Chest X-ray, PA view. Patient: 32 years old, sex F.
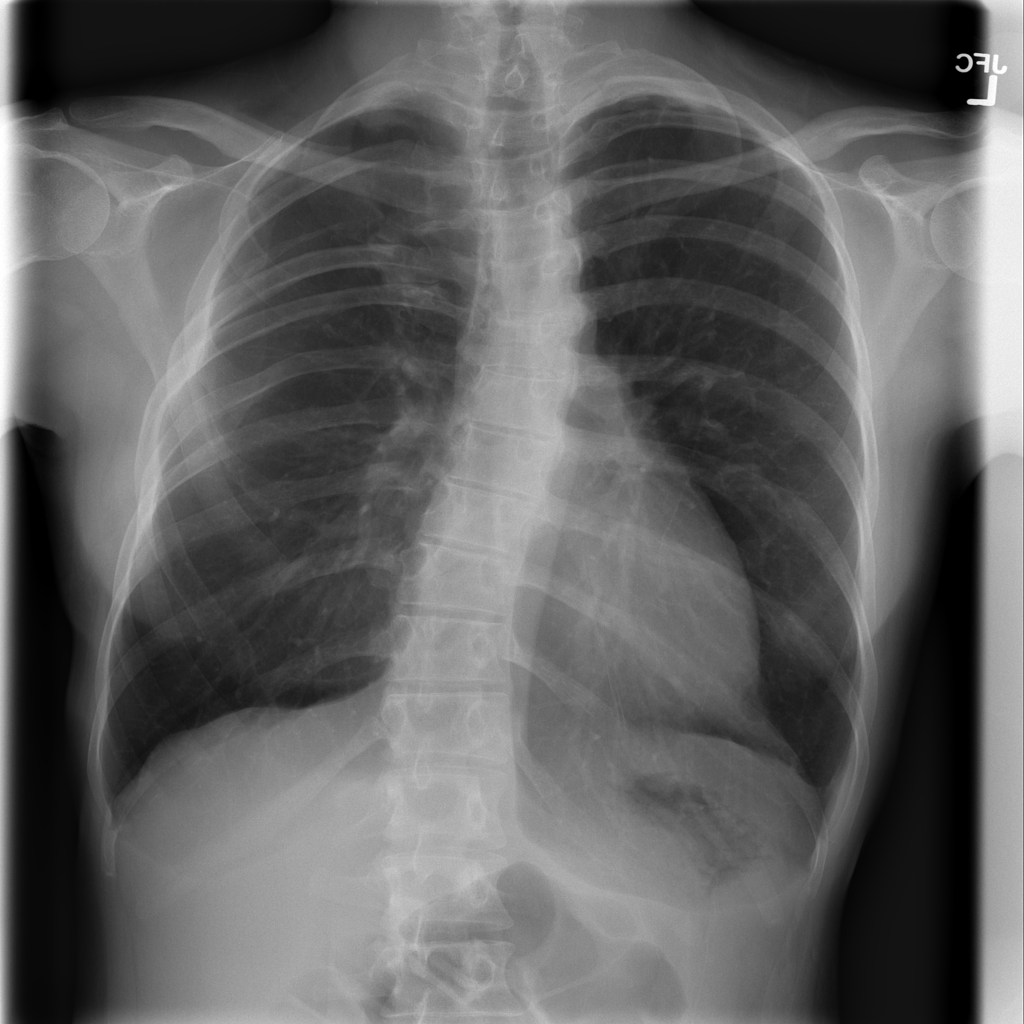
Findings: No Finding